Field crop: maize
Growth stage: 2
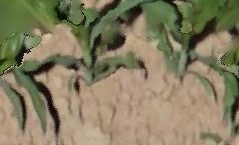
Species: maize